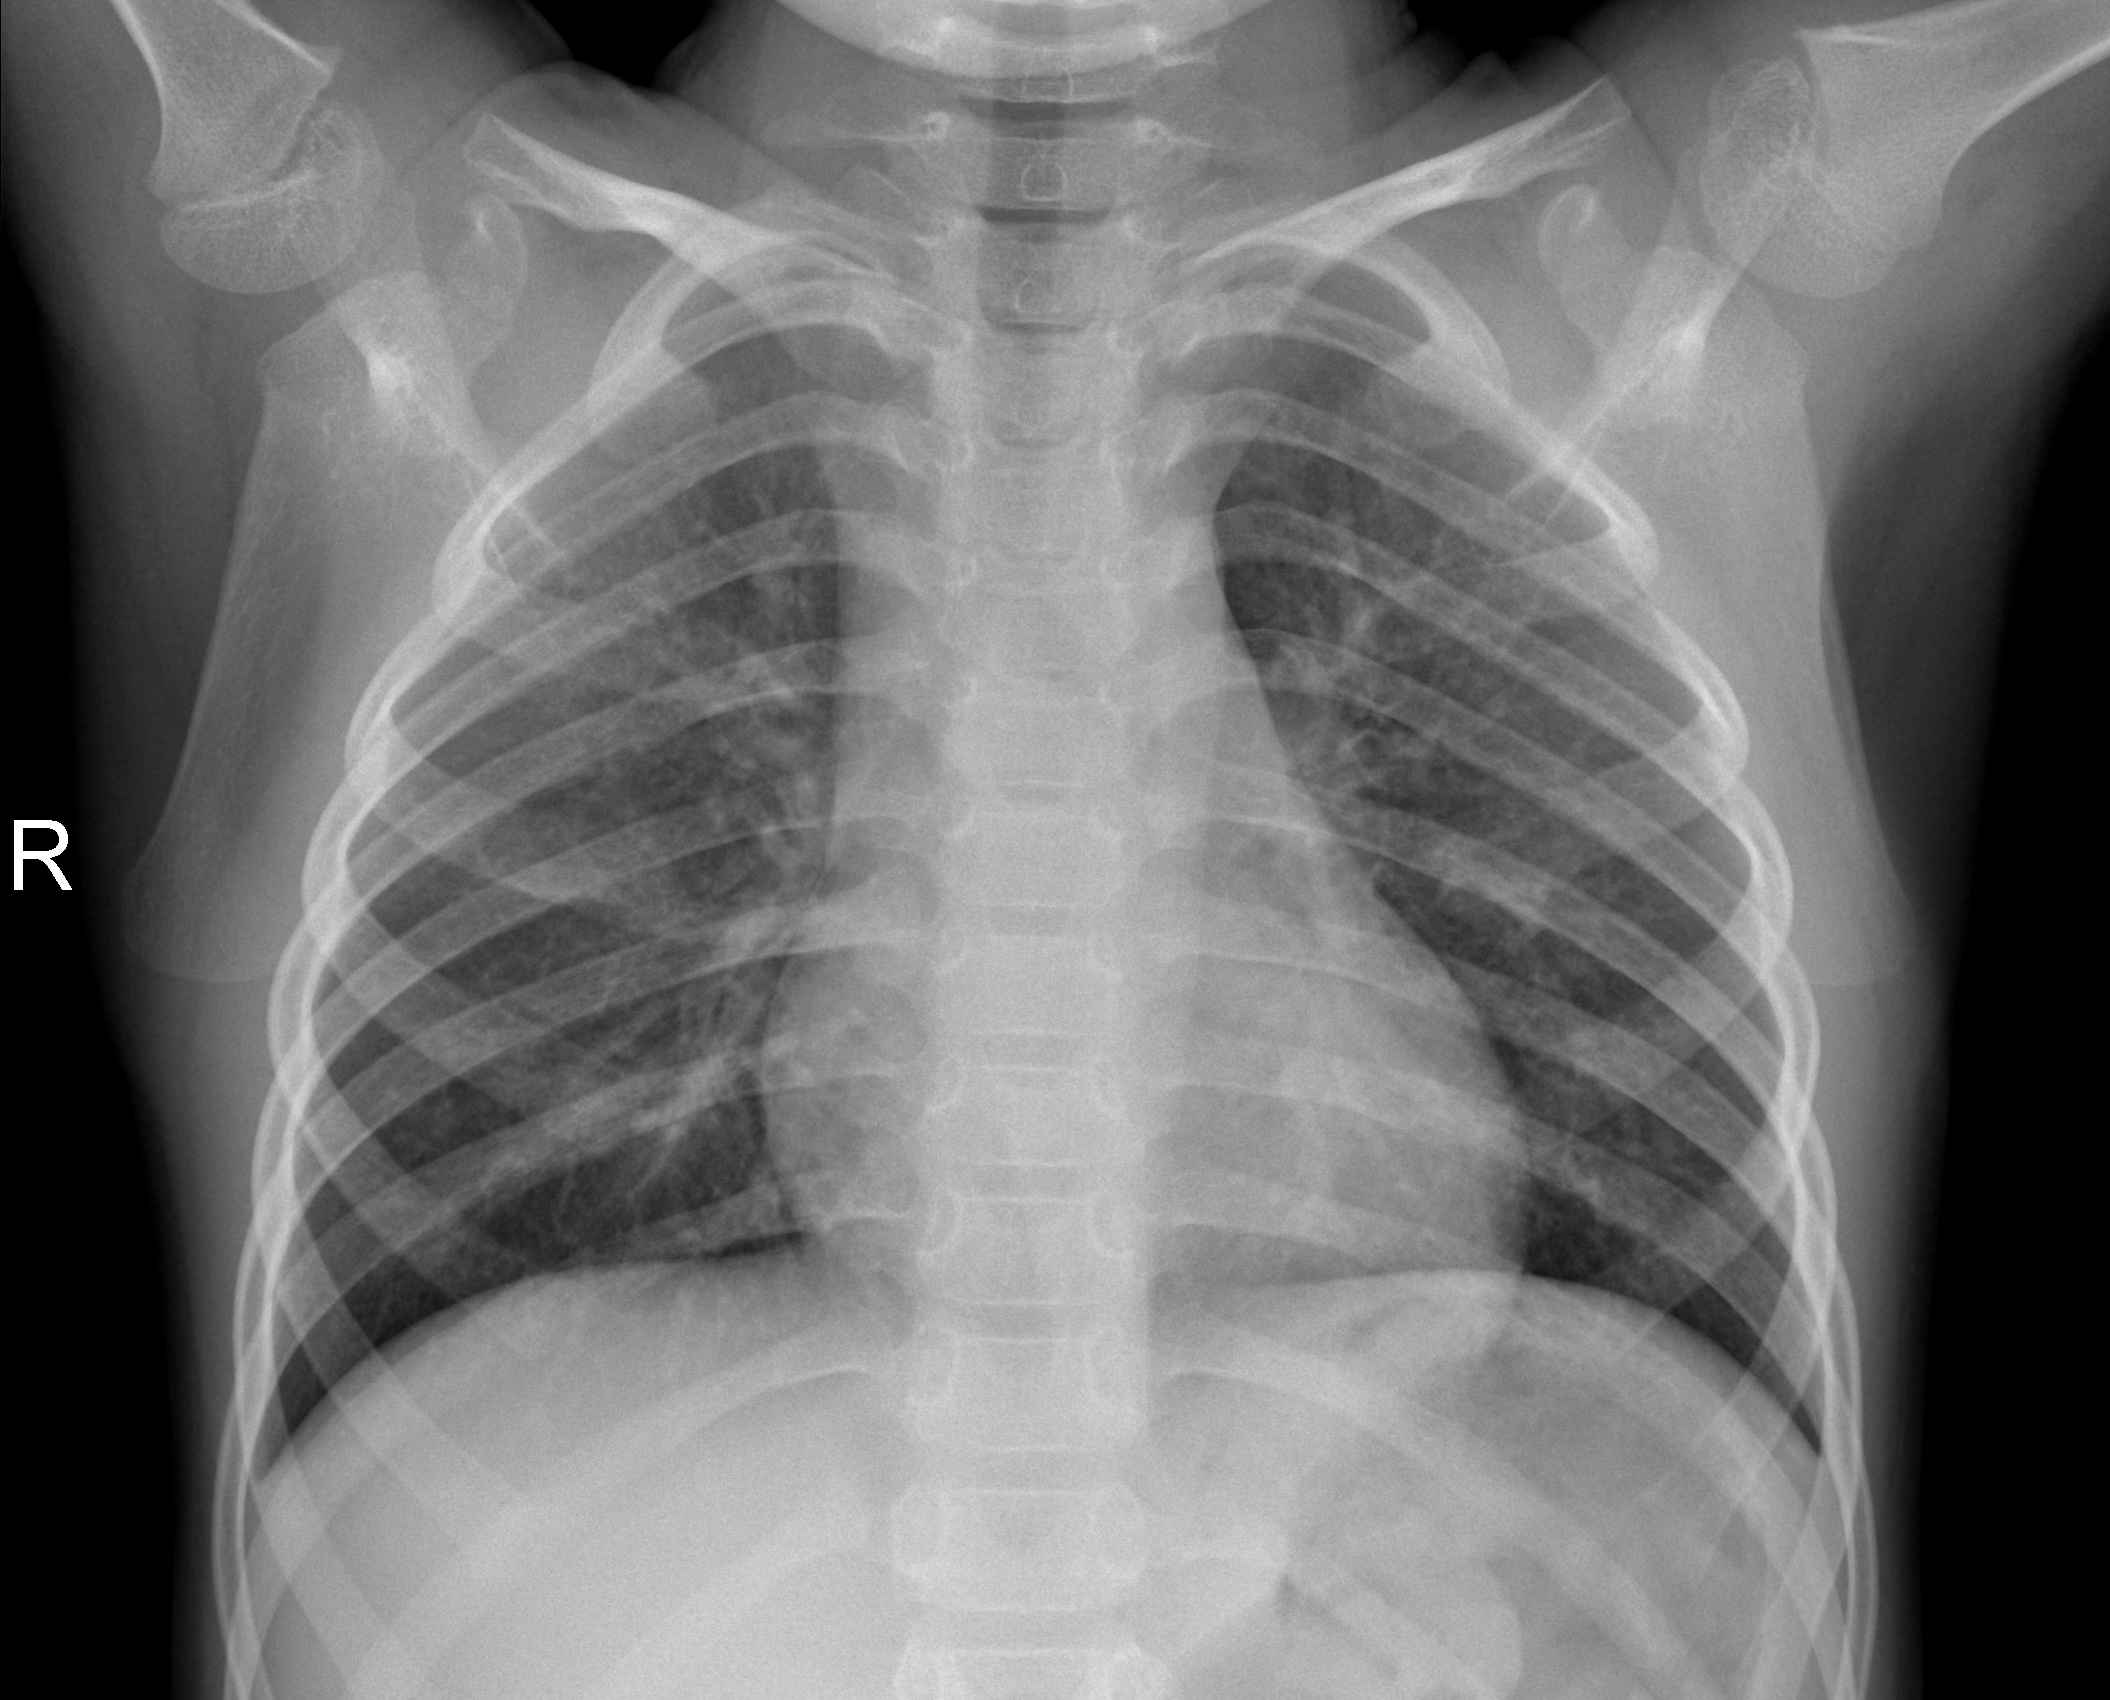
Diagnosis: NORMAL